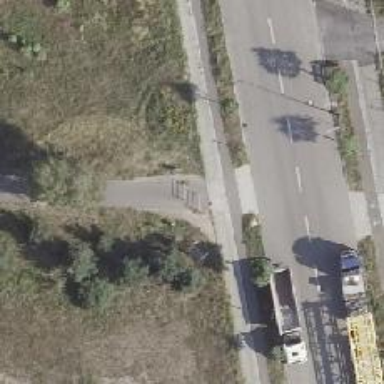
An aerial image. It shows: Asphalt footway.